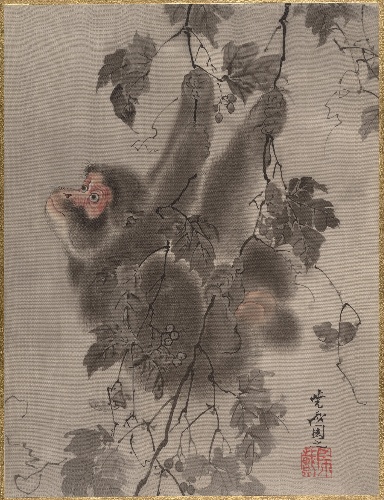
Artist: Kawanabe Kyōsai 河鍋暁斎
Artist bio: Japanese, 1831–1889
Date: ca. 1887
Object type: Album leaf
Classification: Paintings
Medium: Album leaf; ink and red on silk
Culture: Japan
Period: Meiji period (1868–1912)
Dimensions: 14 1/8 x 10 3/4 in. (35.9 x 27.3 cm)
Department: Asian Art
Credit line: Charles Stewart Smith Collection, Gift of Mrs. Charles Stewart Smith, Charles Stewart Smith Jr., and Howard Caswell Smith, in memory of Charles Stewart Smith, 1914
Accession year: 1914
Repository: Metropolitan Museum of Art, New York, NY
Tags: Monkeys